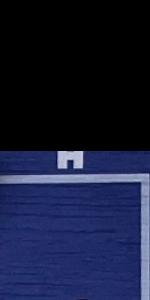
Label: Empty